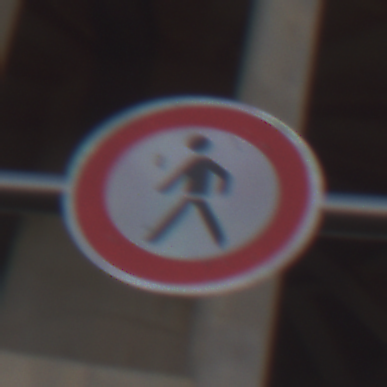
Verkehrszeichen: VerbotFussgaenger
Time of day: SunriseSunset
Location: Outdoor (Suburban)
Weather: Clear
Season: NotSpecified
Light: Natural